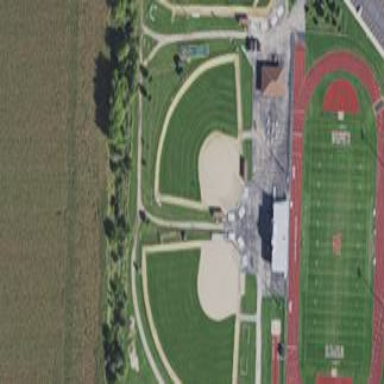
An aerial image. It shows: Softball pitch for leisure sports.